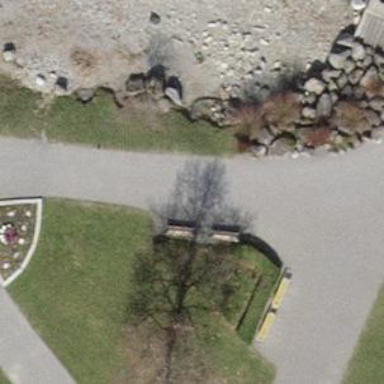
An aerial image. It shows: Bench for seating.